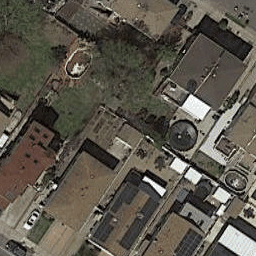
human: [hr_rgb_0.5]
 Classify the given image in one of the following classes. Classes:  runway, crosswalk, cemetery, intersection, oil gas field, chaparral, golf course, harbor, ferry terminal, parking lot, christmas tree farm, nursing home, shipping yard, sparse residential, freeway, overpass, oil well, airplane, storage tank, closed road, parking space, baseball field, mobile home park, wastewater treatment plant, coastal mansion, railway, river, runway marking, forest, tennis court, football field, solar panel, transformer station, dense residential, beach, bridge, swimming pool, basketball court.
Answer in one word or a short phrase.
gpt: dense residential